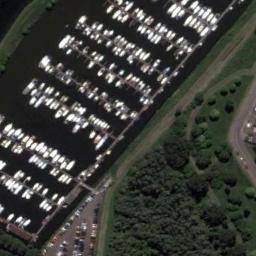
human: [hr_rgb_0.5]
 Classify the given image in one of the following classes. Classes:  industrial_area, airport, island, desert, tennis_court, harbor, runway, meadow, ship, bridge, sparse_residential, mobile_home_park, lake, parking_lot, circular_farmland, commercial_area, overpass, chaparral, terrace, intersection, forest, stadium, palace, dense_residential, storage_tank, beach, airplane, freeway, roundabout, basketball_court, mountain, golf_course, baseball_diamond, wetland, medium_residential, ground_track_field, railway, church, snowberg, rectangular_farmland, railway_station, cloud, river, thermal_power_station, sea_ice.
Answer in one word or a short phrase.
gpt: harbor